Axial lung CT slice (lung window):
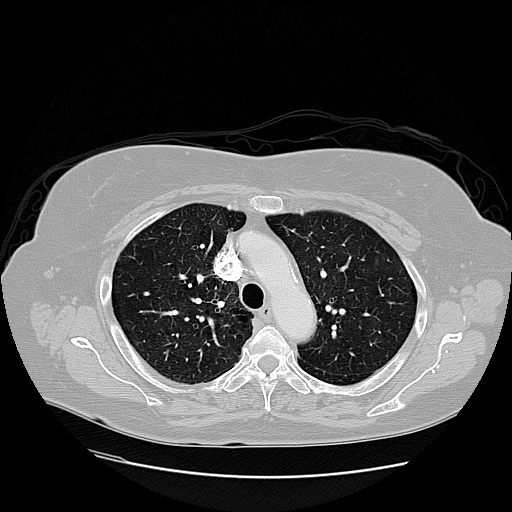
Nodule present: no